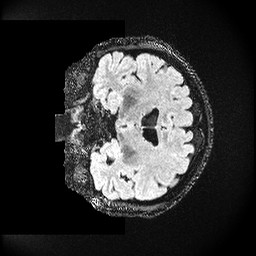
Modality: FLAIR
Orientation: coronal
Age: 29
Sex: female
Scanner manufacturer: ge
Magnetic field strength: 3 T
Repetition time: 4.802 s
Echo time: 0.1162 s